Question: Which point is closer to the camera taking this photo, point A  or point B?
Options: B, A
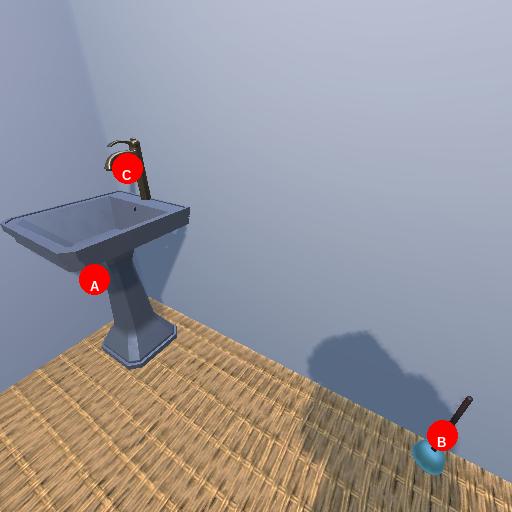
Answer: B